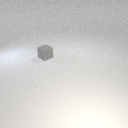
small gray rubber cube